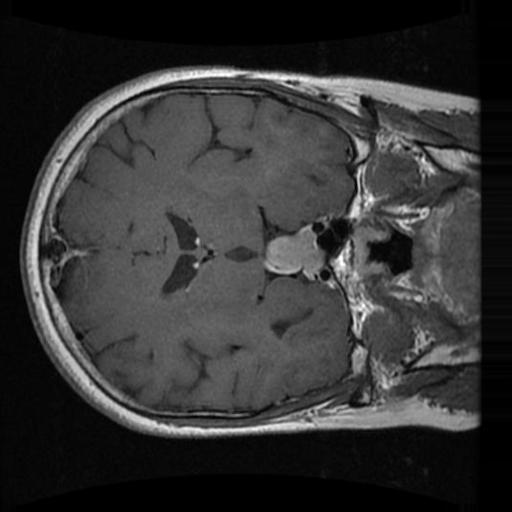
Label: brain_tumor